Question: I have some divs and when clicking on the button Expand/collapse i need a function that allows my client to add more divs on the form or not, like on the picture attached
i have tried the follwing code, its not working when clicking on the button, nothing happens
'''
<div class="divVisible" id="mytable">
<p><label class="field2">Centro de Custo:</label><input type="text" class="text" id="centroCusto" name="centroCusto"></p>
<p><label class="field">Conta Contabil:</label><input type="text" class="text" id="contaContabil" name="contaContabil"/></p>
<p><label class="field">Periodo:</label><input type="text" class="num" id="date" name="date"/></p>
<p><label class="field">Saldo:</label><input type="text" class="num" id="saldo" name="saldo"/></p>
<p><label class="field">Saldo Total:</label><input type="text" class="num" id="saldoTotal" name="saldoTotal"/></p>
</div>
<input id="show_hide" type="button" value="Collapse/Expand" />
</div>
</fieldset>
</form>
</body>
<script type="text/javascript">
$("#show_hide").click(function() {
$("#mytable").append('<p><label class="field">Saldo:</label><input type="text" class="num" id="saldo" name="saldo"/></p>');
});
</script>
'''
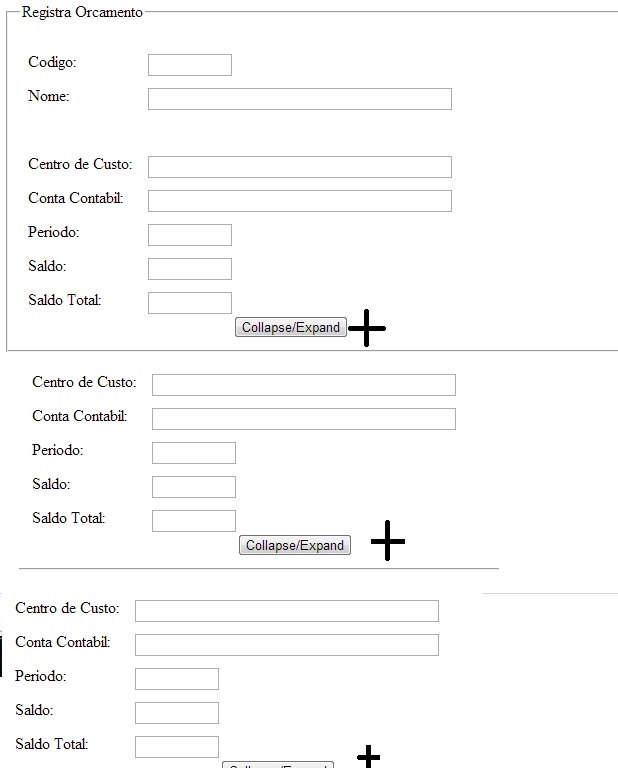
Answer: If you append the HTML you will just be creating a new element each time you click. You could always just have the HTML on the page with 'display:none', and then use jQuery '.toggle()' or '.slideToggle()' to expand/collapse.